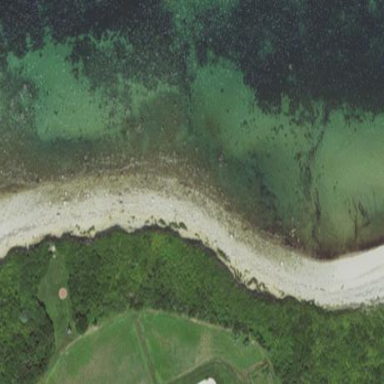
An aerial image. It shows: Rocky beach with natural surroundings.